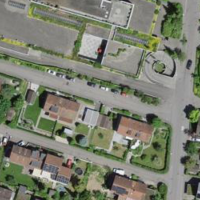
EUNIS habitat code: 54
Species observed at this site:
Echium vulgare